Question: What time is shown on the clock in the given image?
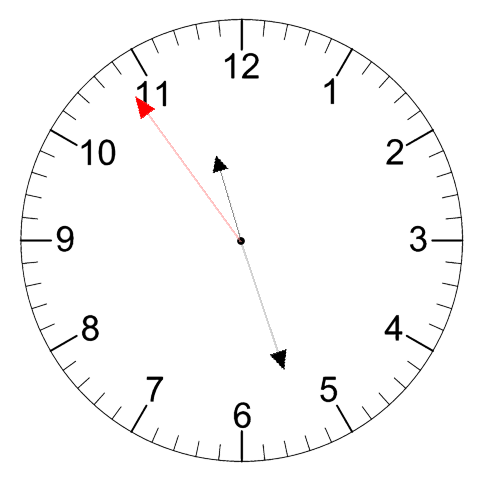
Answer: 11:26:54